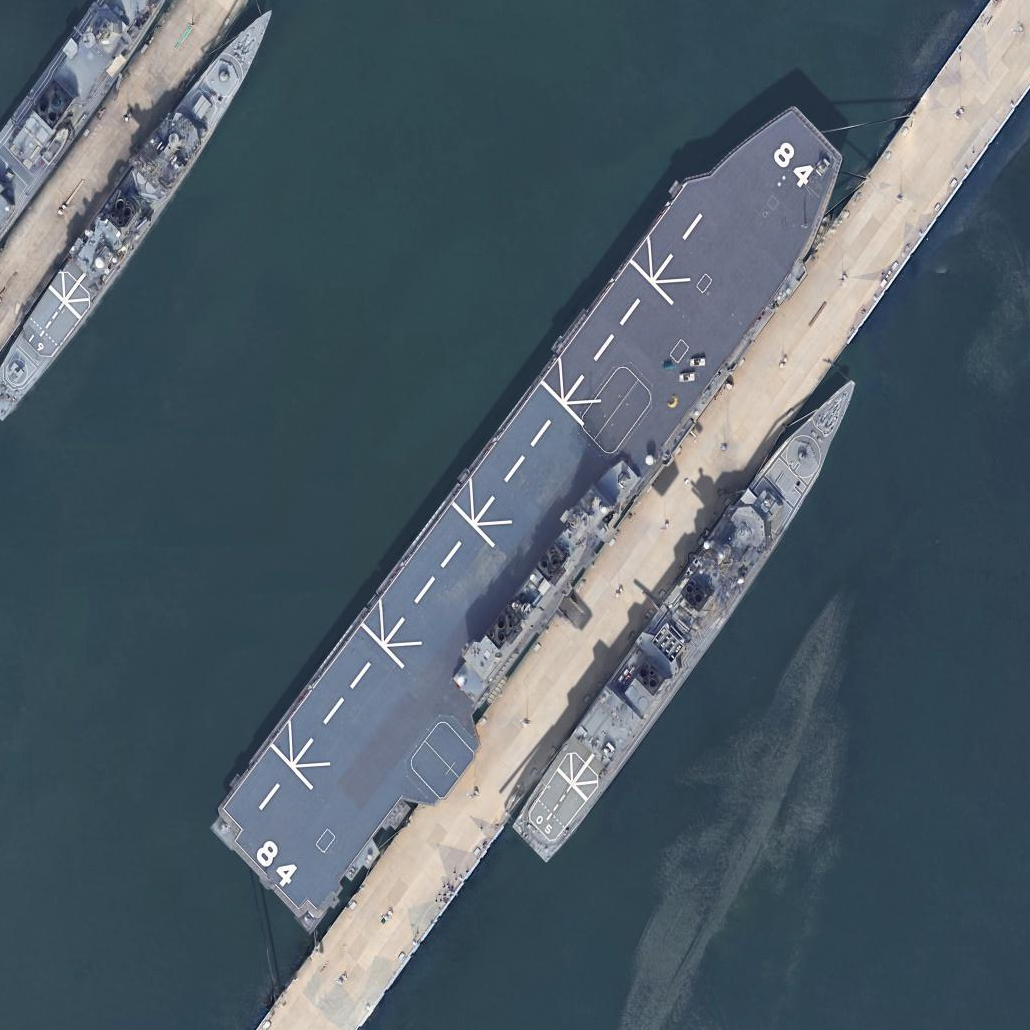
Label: assault